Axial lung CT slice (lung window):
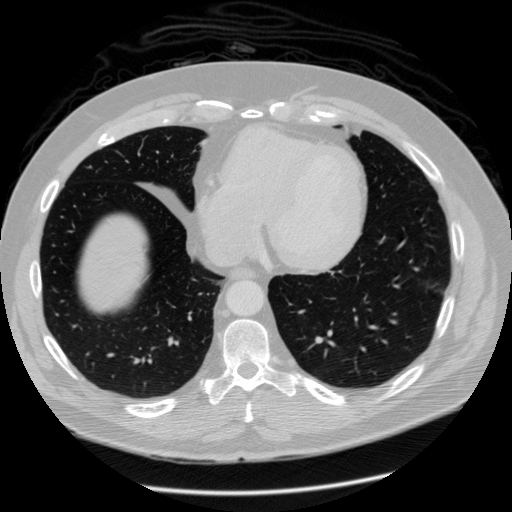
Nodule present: no